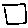
Label: square